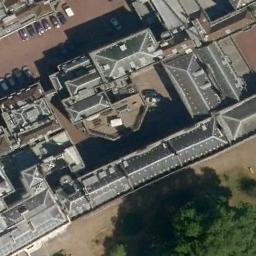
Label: palace